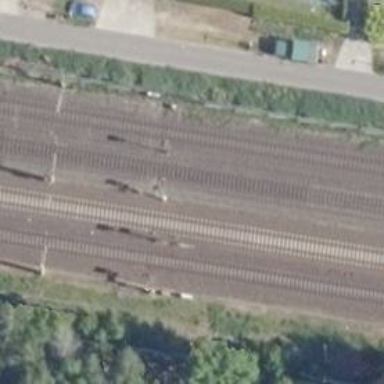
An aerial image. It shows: Railway signal.